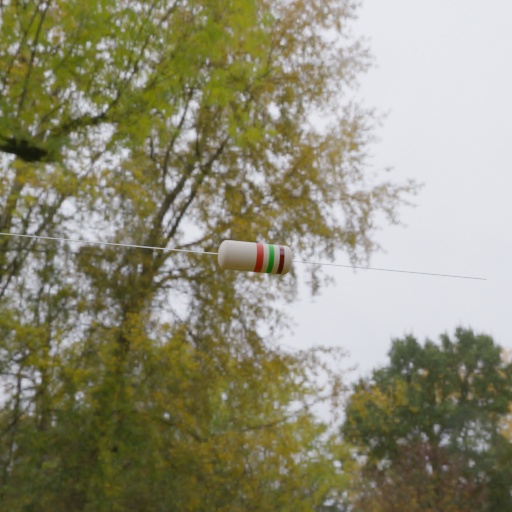
Resistor colour bands (in order): red, green, brown